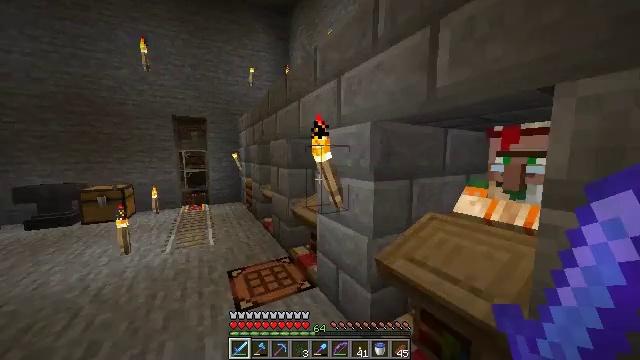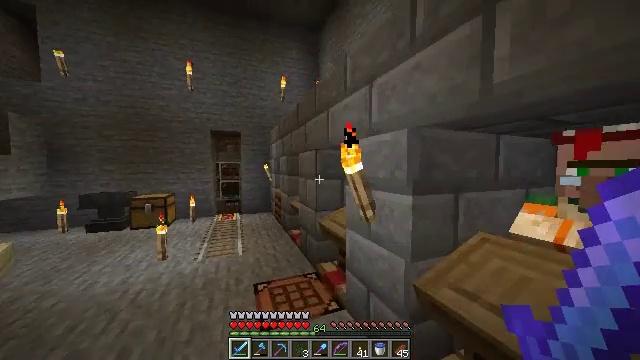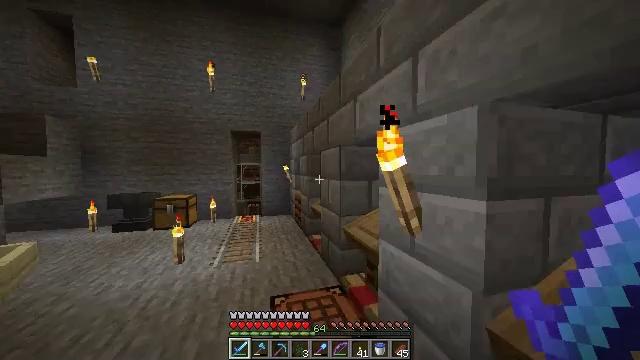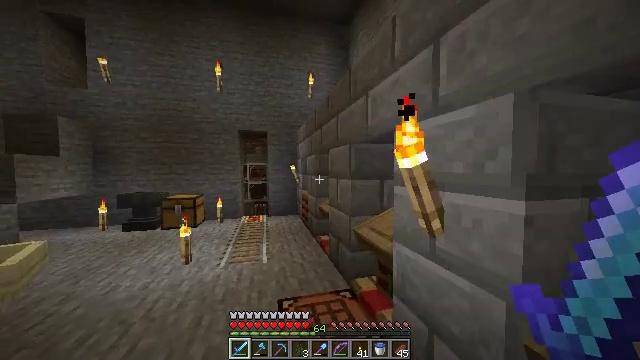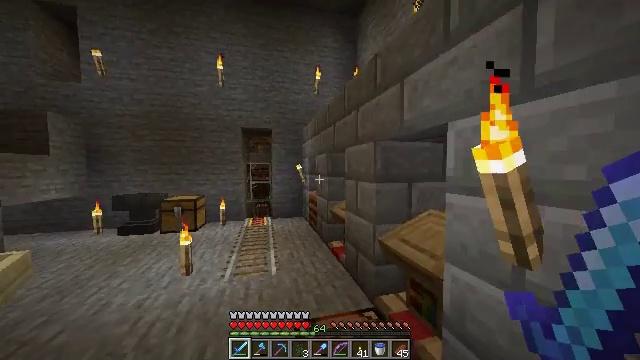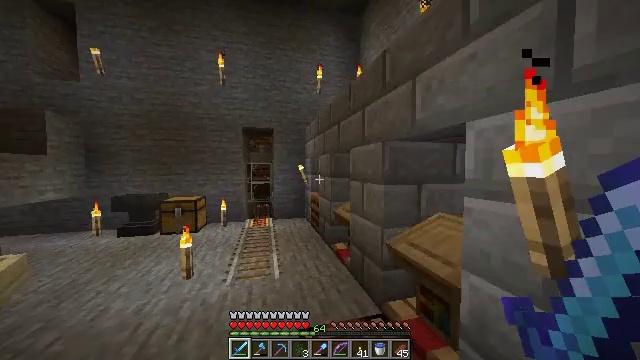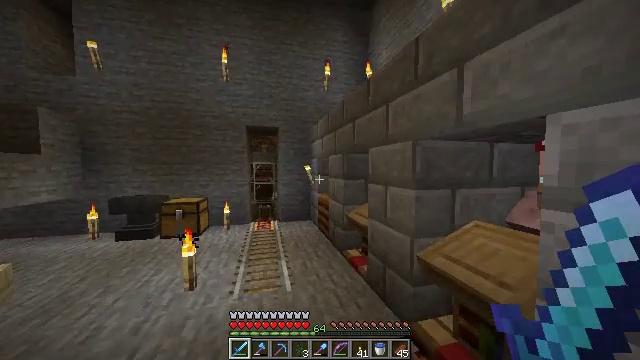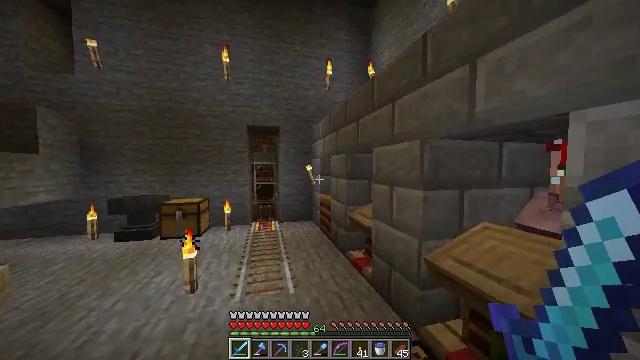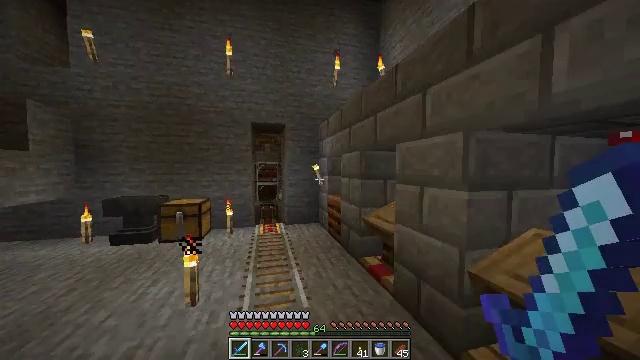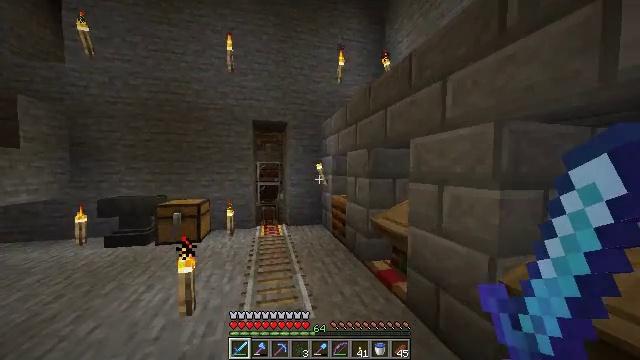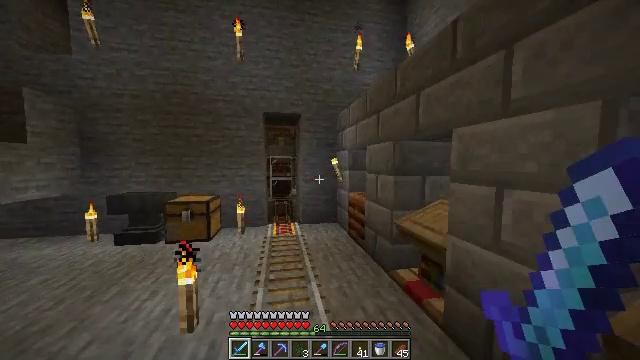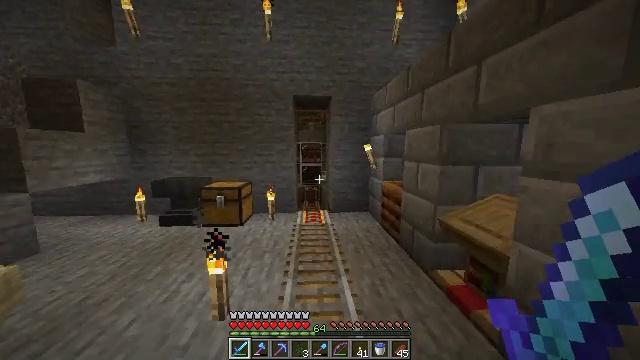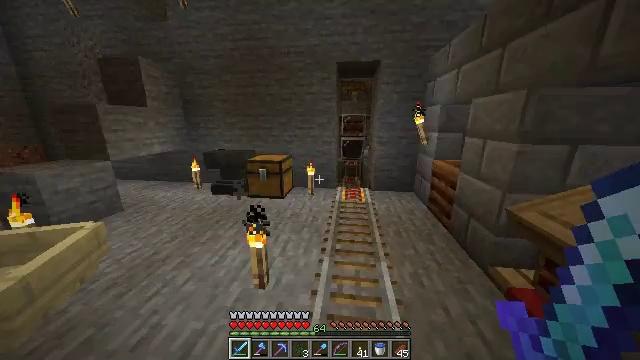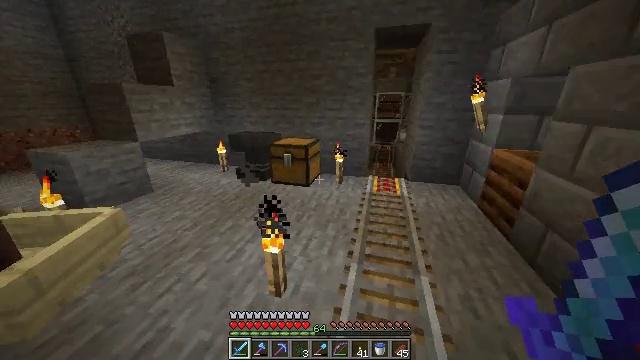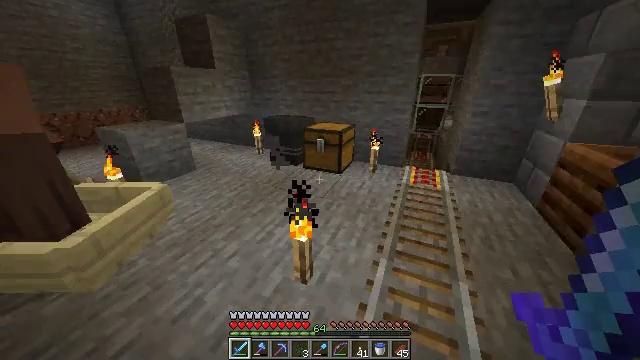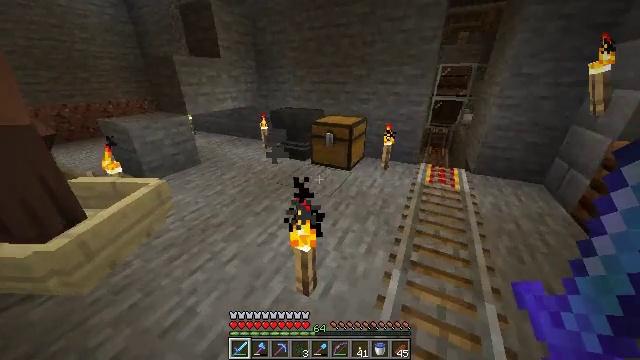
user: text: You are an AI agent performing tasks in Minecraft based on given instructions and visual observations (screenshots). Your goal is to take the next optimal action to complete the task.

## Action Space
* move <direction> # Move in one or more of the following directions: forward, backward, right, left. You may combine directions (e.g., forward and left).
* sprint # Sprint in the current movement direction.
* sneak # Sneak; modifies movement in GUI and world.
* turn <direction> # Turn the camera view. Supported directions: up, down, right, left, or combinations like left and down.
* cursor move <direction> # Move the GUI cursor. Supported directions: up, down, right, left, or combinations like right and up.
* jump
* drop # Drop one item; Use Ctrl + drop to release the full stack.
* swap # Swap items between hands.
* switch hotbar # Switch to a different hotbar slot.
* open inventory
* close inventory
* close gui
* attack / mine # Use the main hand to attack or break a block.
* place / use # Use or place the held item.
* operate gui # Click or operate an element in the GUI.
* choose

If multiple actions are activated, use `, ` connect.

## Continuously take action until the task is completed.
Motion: motion action
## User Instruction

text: Mine a melon block.
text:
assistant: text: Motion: move forward, sprint, turn left and up
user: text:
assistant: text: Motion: move forward and move left, sprint, turn left
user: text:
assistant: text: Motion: move forward and move left, sprint, turn left
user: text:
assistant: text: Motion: move forward and move left, sprint
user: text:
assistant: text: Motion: move forward and move left, sprint
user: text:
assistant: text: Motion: move forward and move left, sprint
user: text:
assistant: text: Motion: move forward and move left, sprint
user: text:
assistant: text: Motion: move forward, sprint
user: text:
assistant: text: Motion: move forward, sprint
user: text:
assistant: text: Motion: move forward, sprint, turn left and down
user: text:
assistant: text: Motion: move forward, sprint, turn left and down
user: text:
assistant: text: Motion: move forward, sprint, turn left and down
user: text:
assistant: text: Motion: move forward, sprint, turn left and down
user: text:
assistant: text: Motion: move forward, sprint, turn left and down
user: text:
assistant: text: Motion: move forward, sprint, turn left and down
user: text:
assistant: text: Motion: move forward, sprint
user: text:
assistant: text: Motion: move forward, sprint
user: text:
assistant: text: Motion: move forward, sprint
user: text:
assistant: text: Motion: move forward, sprint, turn right and down
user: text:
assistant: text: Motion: move forward, sprint, turn right and down
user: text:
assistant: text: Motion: move forward, sprint, turn right
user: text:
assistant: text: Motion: move forward, sprint
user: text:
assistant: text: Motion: move forward, sprint, use / place
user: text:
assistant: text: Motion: move forward, sprint, use / place
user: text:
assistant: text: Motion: use / place
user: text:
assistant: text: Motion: no_op
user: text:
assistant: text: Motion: no_op
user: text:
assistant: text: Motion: no_op
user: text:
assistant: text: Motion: no_op
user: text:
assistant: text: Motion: no_op